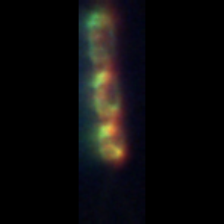
Taxon: Skeletonema
Group: Diatoms